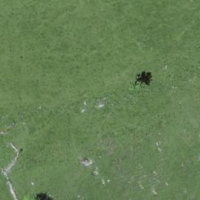
EUNIS habitat code: 23
Species observed at this site:
Orchis mascula